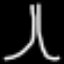
Label: The Eiffel Tower